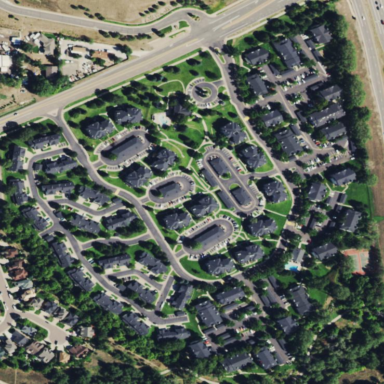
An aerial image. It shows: Residential area with apartments.